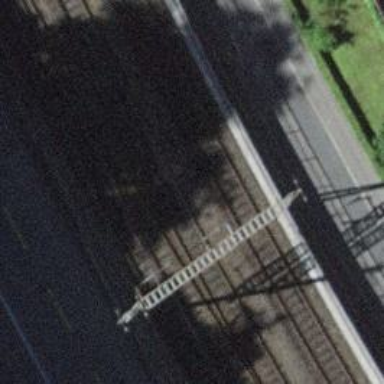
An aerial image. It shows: Railway switch.